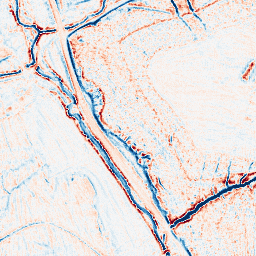
Category: edge_preserving
Decomposition family: bilateral
Decomposition parameters: d: 9
sigma_color: 75
sigma_space: 150
Upsampling method: fft_zeropad
Upsampling parameters: scale: 8
Upsampling scale: 8